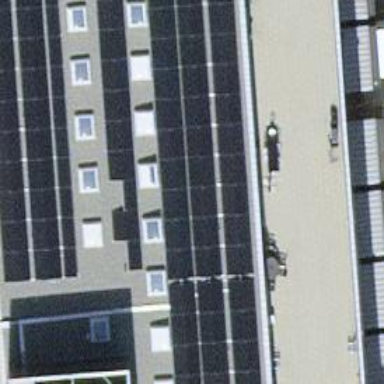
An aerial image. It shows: Solar power generator with photovoltaic panels.